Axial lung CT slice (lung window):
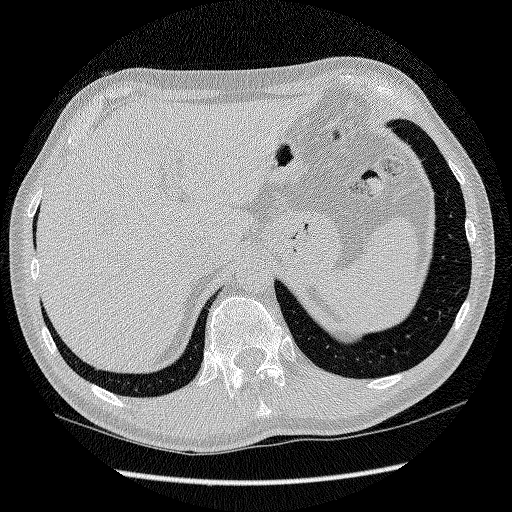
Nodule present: no